Question: I have this error in heroku logs:

Maybe this is because I have added name, surname and phone fields at registration? Locally my project is working fine, without problems.
User model:
'''
class User < ActiveRecord::Base
# Include default devise modules. Others available are:
# :token_authenticatable, :encryptable, :confirmable, :lockable, :timeoutable and :omniauthable
devise :database_authenticatable, :registerable,
:recoverable, :rememberable, :trackable, :validatable
# Setup accessible (or protected) attributes for your model
attr_accessible :email, :password, :password_confirmation, :remember_me, :name, :surname, :phone
end
'''
Devise registration form:
'''
<div id="content">
<h1 class="title">Registret jaunu profilu.</h1>
<%= form_for(resource, :as => resource_name, :url => registration_path(resource_name)) do |f| %>
<%= devise_error_messages! %>
<div class="virslauks">
<span class="text2">
<%= f.label :name, "Vards:" %><br />
<%= f.text_field :name %><br />
<%= f.label :surname, "Uzvards:" %><br />
<%= f.text_field :surname %><br />
</span>
</div>
<div class="virslauks">
<span class="text2">
<%= f.label :phone, "Telefona Nr.:" %><br />
<%= f.phone_field :phone %>
</span>
</div>
<div class="virslauks">
<span class="text2">
<%= f.label :email, "E-pasts:" %><br />
<%= f.email_field :email %>
</span>
</div>
<div class="virslauks">
<span class="text2">
<%= f.label :password, "Parole:" %><br />
<%= f.password_field :password %><br />
<%= f.label :password_confirmation, "Velreiz parole:" %><br />
<%= f.password_field :password_confirmation %>
</span>
</div>
<%= f.submit "Registreties" %>
<% end %>
'''
devise_create_users:
'''
class DeviseCreateUsers < ActiveRecord::Migration
def change
create_table(:users) do |t|
## User details
t.string :name, :null => false, :default => ""
t.string :surname, :null => false, :default => ""
t.integer :phone, :null => false, :default => ""
## Database authenticatable
t.string :email, :null => false, :default => ""
t.string :encrypted_password, :null => false, :default => ""
## Recoverable
t.string :reset_password_token
t.datetime :reset_password_sent_at
## Rememberable
t.datetime :remember_created_at
## Trackable
t.integer :sign_in_count, :default => 0
t.datetime :current_sign_in_at
t.datetime :last_sign_in_at
t.string :current_sign_in_ip
t.string :last_sign_in_ip
## Encryptable
# t.string :password_salt
## Confirmable
# t.string :confirmation_token
# t.datetime :confirmed_at
# t.datetime :confirmation_sent_at
# t.string :unconfirmed_email # Only if using reconfirmable
## Lockable
# t.integer :failed_attempts, :default => 0 # Only if lock strategy is :failed_attempts
# t.string :unlock_token # Only if unlock strategy is :email or :both
# t.datetime :locked_at
## Token authenticatable
# t.string :authentication_token
t.timestamps
end
add_index :users, :email, :unique => true
add_index :users, :reset_password_token, :unique => true
# add_index :users, :confirmation_token, :unique => true
# add_index :users, :unlock_token, :unique => true
# add_index :users, :authentication_token, :unique => true
end
end
'''
I have solved the problem. I simply added
> add_index :users, :name, :surname, :phone
in devise_create_users
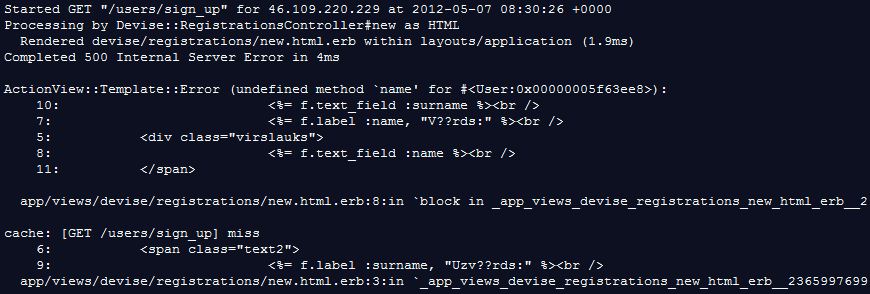
Answer: Is 'name' a column in your database? Note, it is not there by default with 'devise'. If so, did you run 'rake db:migrate'?